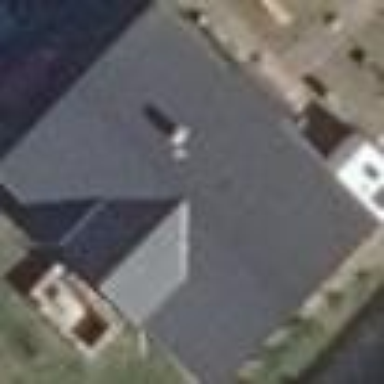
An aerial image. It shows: Simple house.